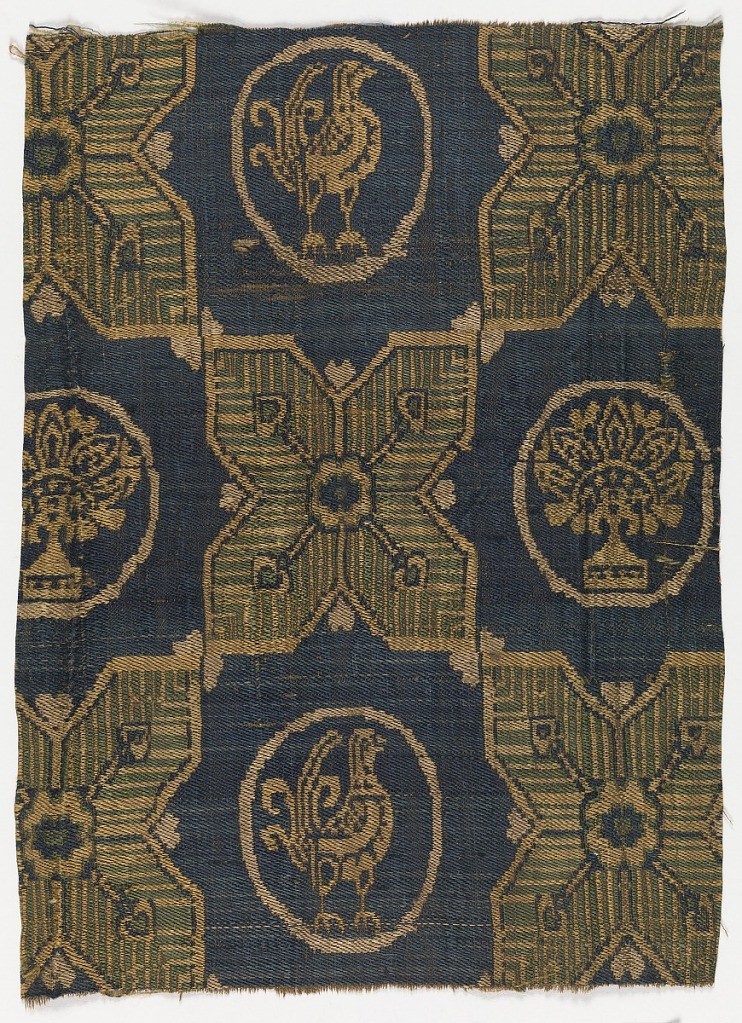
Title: Fragment
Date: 8th–9th century
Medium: silk Technique: 2/1 twill with complementary wefts and inner warps (samite)
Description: Checkerboard of medium-sized green and yellow X-shaped geometric figures and dark blue eight-pointed stars with deep ivory upright ovals centered in each star enclosing in alternate rows yellow palmettes and yellow cocks in profile. Stars bear small deep ivory heart-shaped ornament in each point. X-shaped geometric figures, outlined in yellow with pointed ends, contain herringbone hatching of green and yellow bands of varying widths in each arm and in the center of the figure a yellow fleuron outlined in green and dark blue, from which radiates through each arm a yellow axial stripe terminating short of end of arm in yellow and green heart-shaped figure outlined in dark blue.